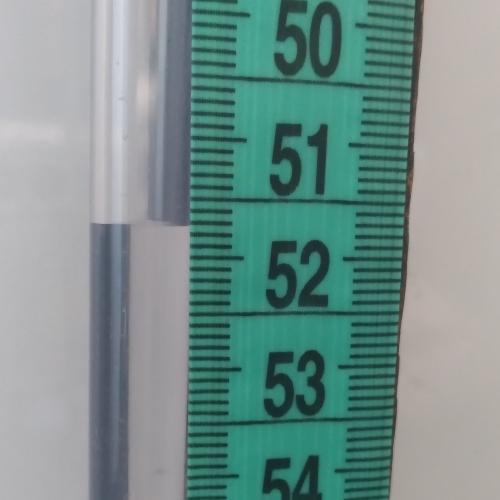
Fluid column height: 51.7 cm